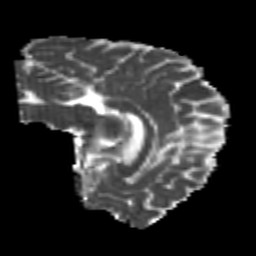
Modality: MD
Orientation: sagittal
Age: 24
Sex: male
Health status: healthy
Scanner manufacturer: philips
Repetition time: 7.386 s
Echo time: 0.08599 s